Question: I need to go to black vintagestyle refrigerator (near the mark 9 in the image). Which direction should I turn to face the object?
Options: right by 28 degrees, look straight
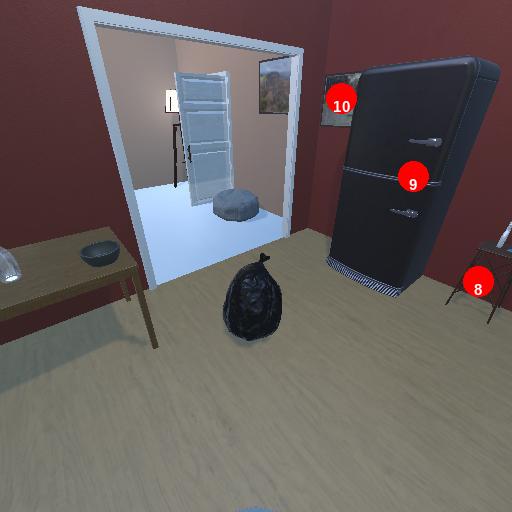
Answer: right by 28 degrees